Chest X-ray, AP view. Patient: 73 years old, sex F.
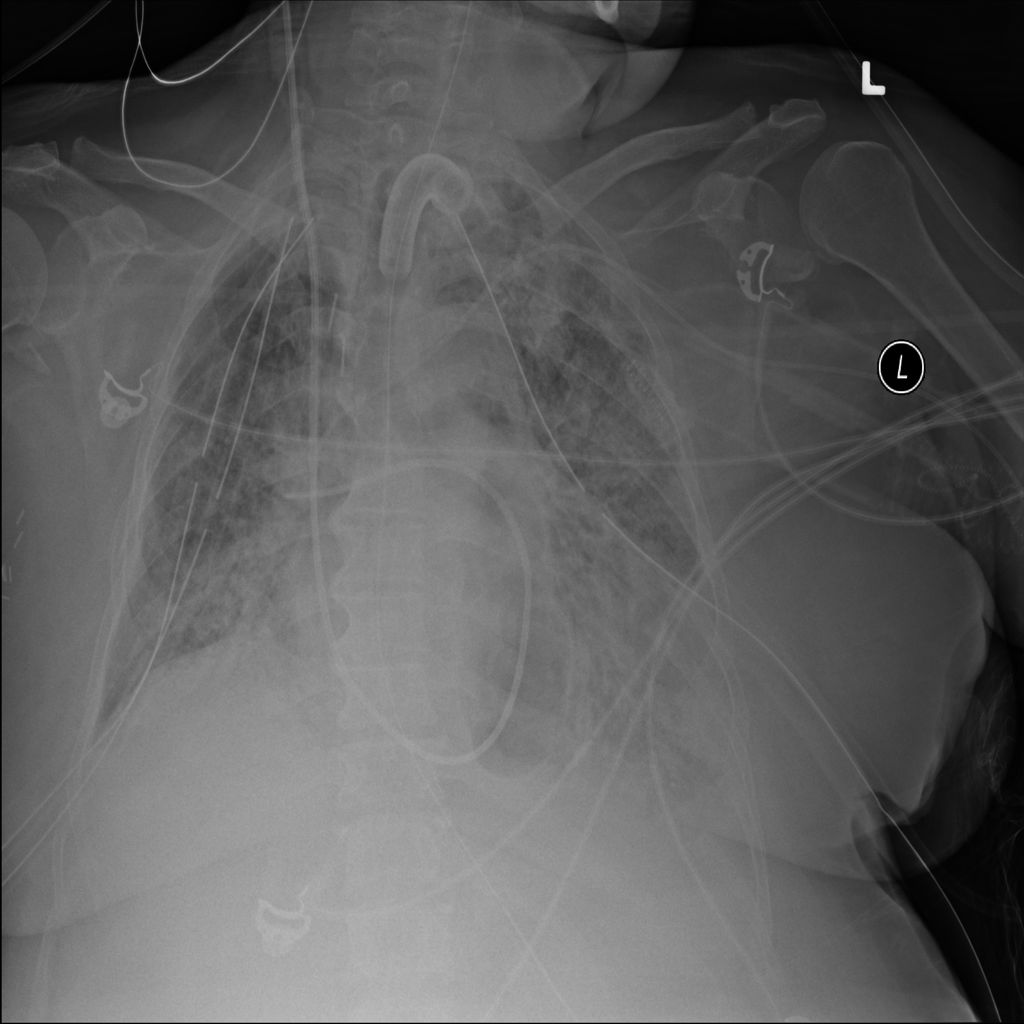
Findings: Infiltration